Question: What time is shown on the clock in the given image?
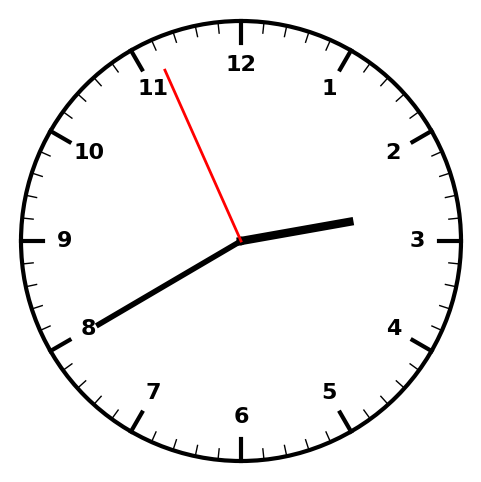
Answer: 02:39:56